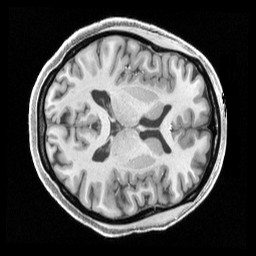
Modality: T1w
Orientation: axial
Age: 27
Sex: female
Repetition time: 2.4 s
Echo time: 0.00222 s